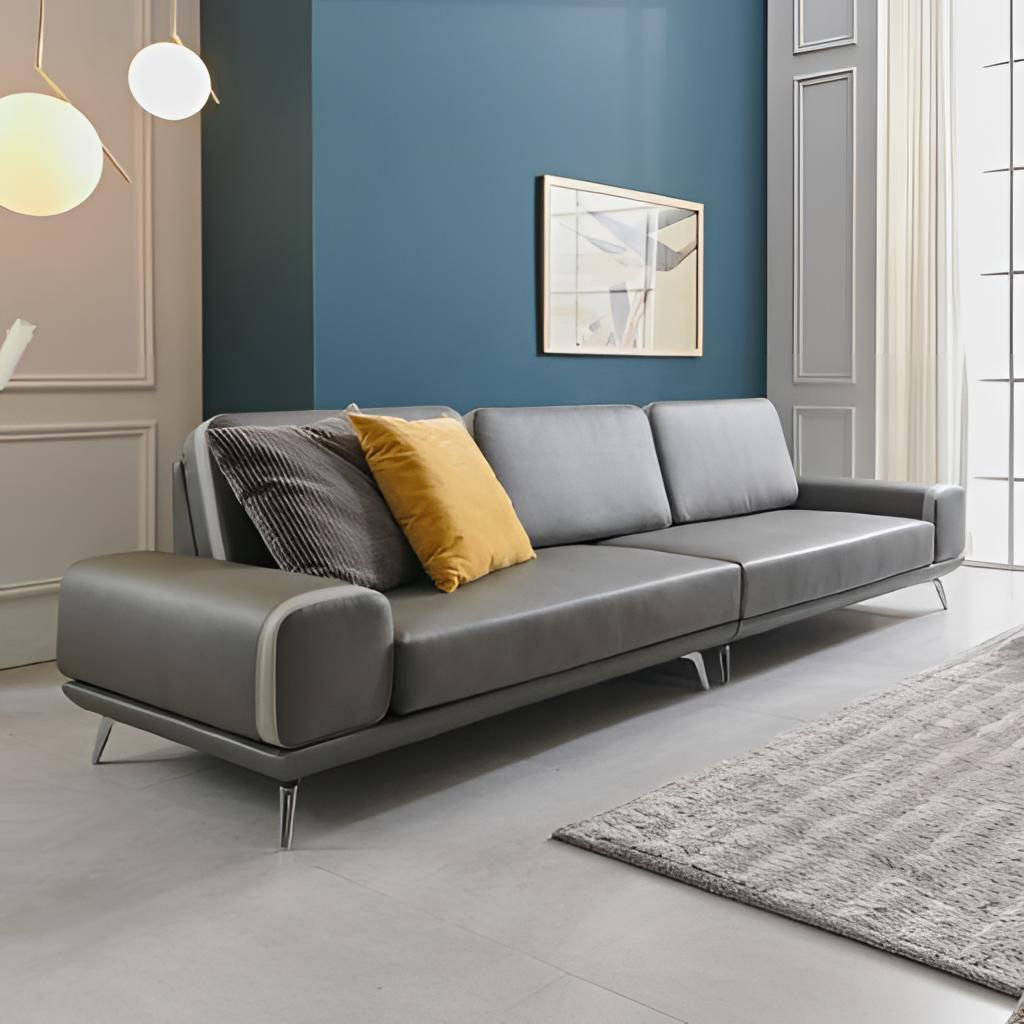
gray leather sofa, living room, contemporary, paint wallpaper, with vertical two tone pattern, gray tile flooring, with large square pattern